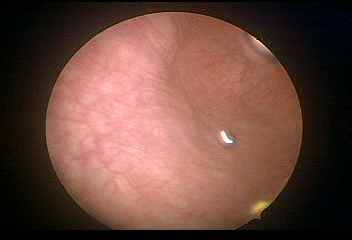
Modality: WLC
Class: Normal mucosa
Bladder cancer association: No